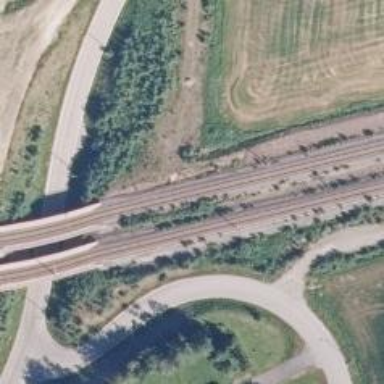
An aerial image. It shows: Bridge with electrified continuous railway track and contact line.